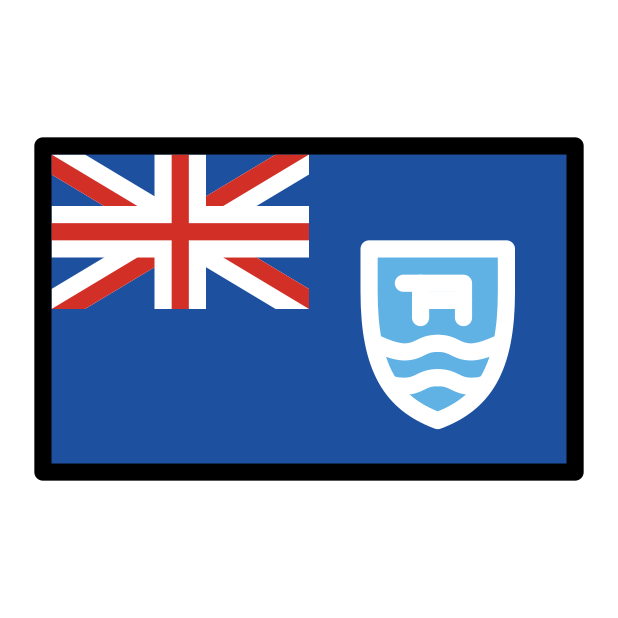
flag: Falkland Islands